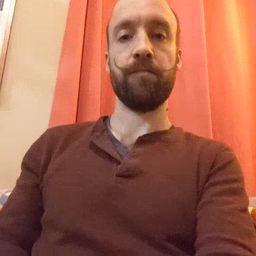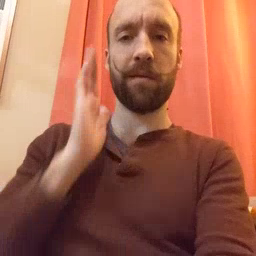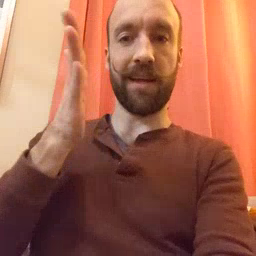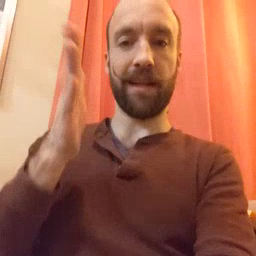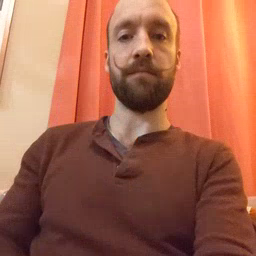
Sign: will